Interaction volume radius: 5 \u00c5
Interaction volume height: 30 \u00c5
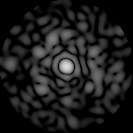
Disorder parameter: 0.8242